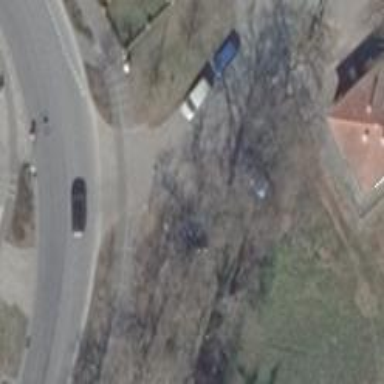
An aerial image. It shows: Residential road without sidewalk.